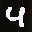
Label: 4